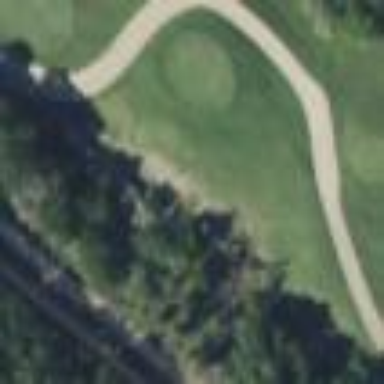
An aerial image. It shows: Golf rough area.